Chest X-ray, PA view. Patient: 49 years old, sex F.
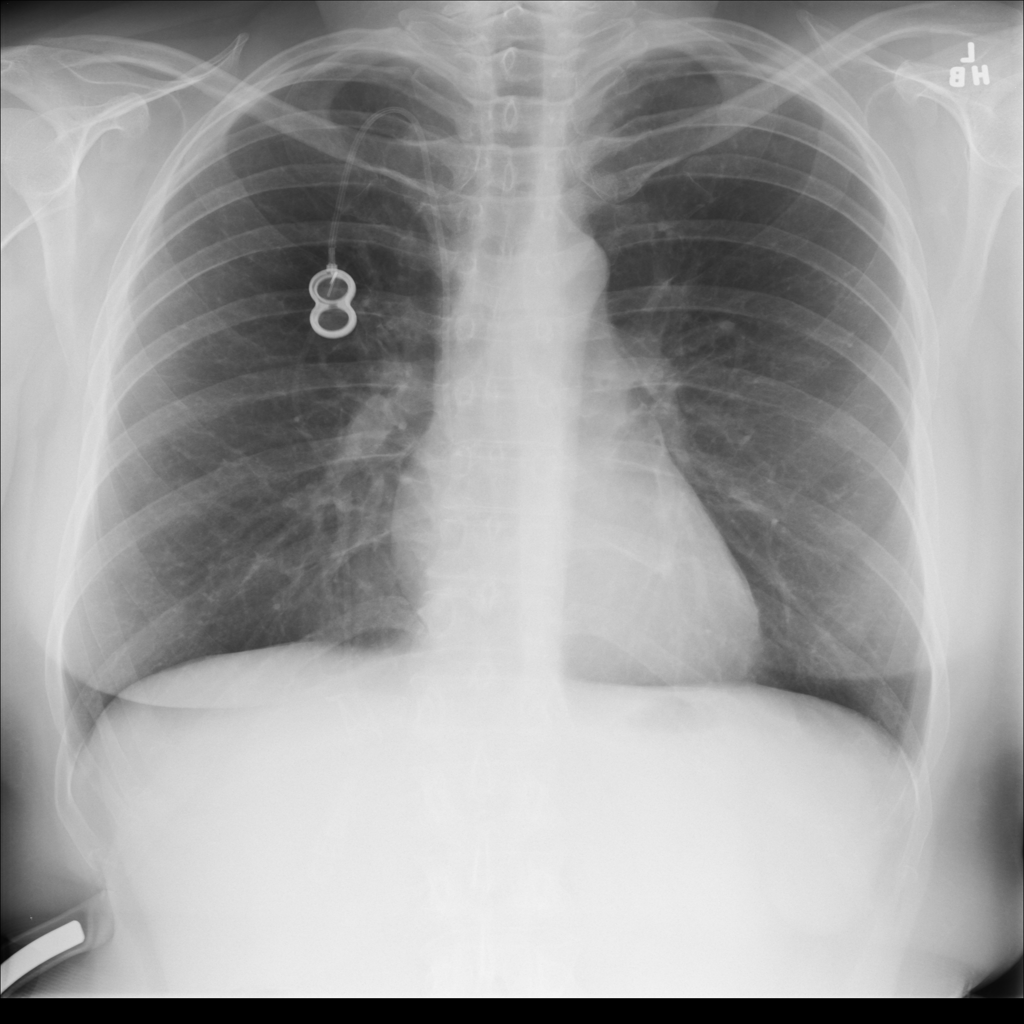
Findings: No Finding